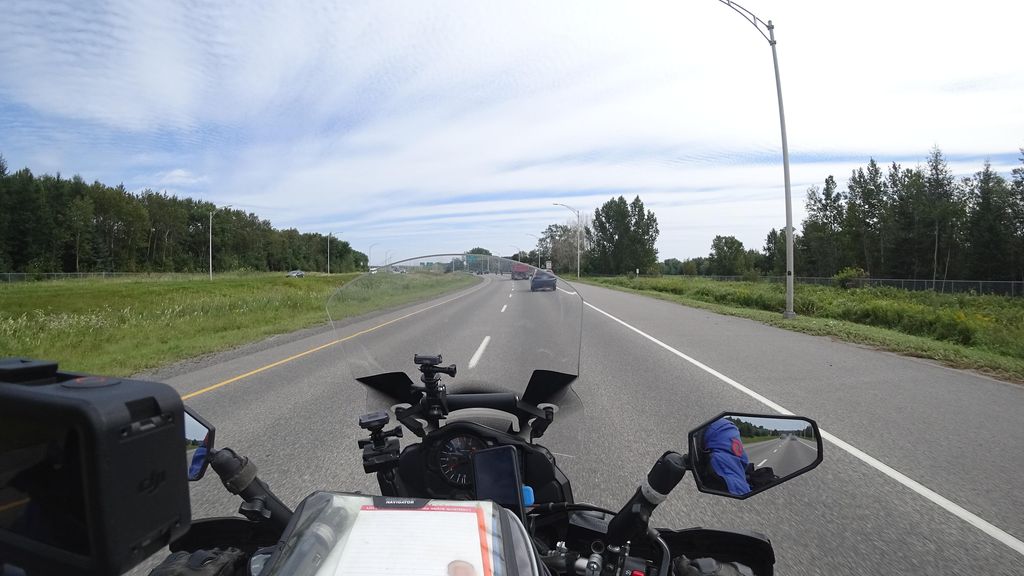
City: quebec_city